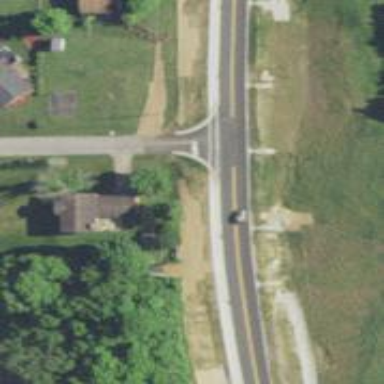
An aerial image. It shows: Stop road.